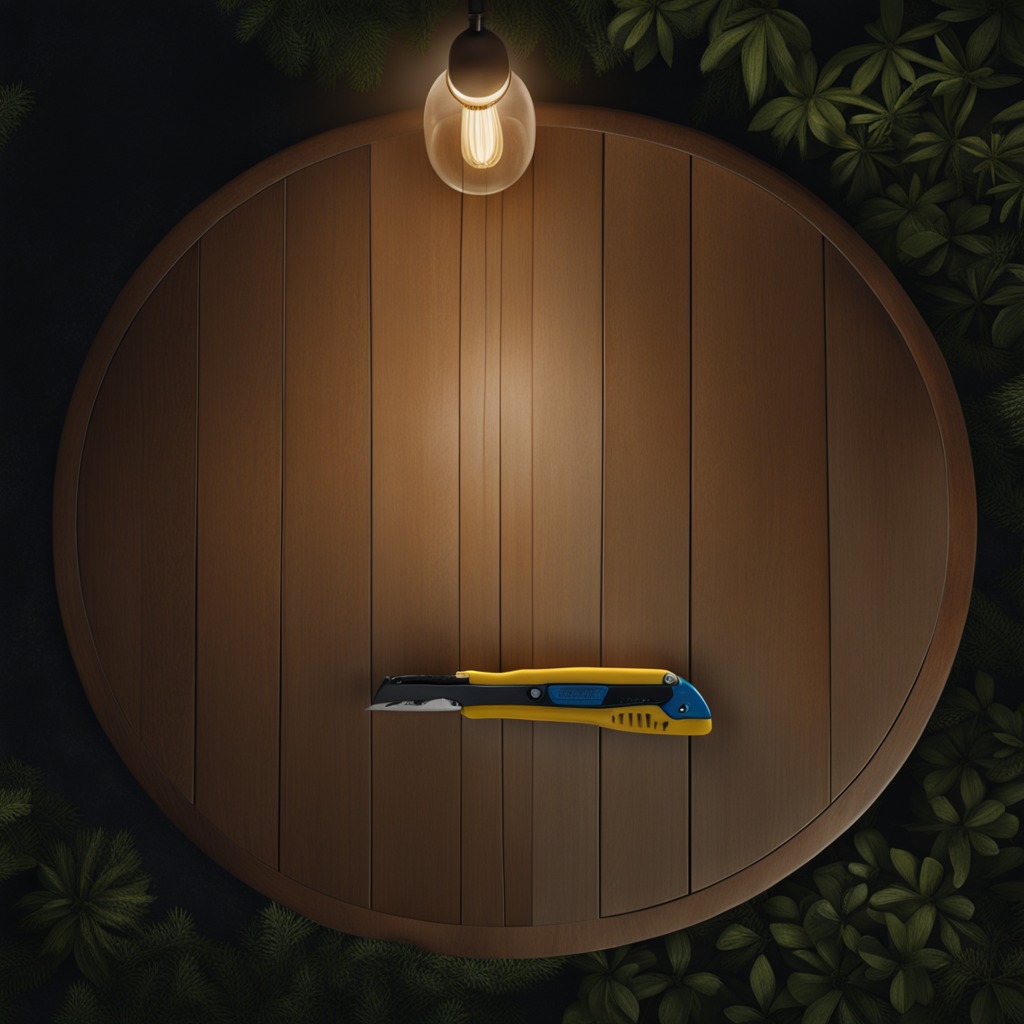
A utility knife lying on a wooden table inside a jungle field workshop tent at night with soft shadows worn but